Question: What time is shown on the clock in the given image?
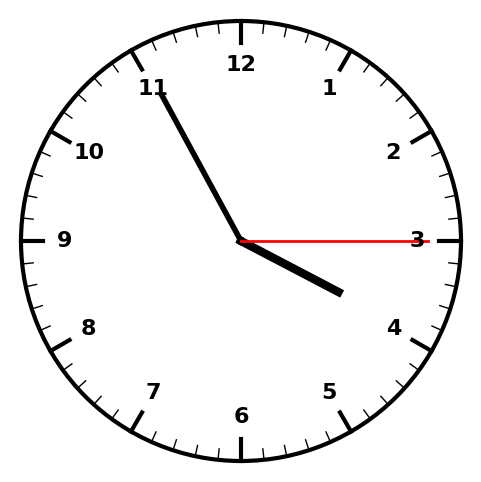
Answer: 03:55:15